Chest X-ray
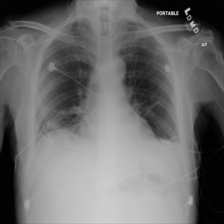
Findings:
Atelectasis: positive
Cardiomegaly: negative
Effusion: positive
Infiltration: negative
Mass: negative
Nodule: negative
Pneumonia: negative
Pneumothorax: negative
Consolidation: positive
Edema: negative
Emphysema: negative
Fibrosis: negative
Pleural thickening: negative
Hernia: negative